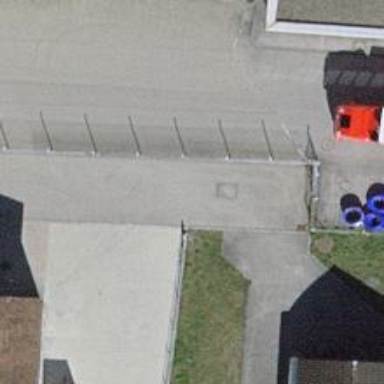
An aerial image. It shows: Metal fence as barrier.